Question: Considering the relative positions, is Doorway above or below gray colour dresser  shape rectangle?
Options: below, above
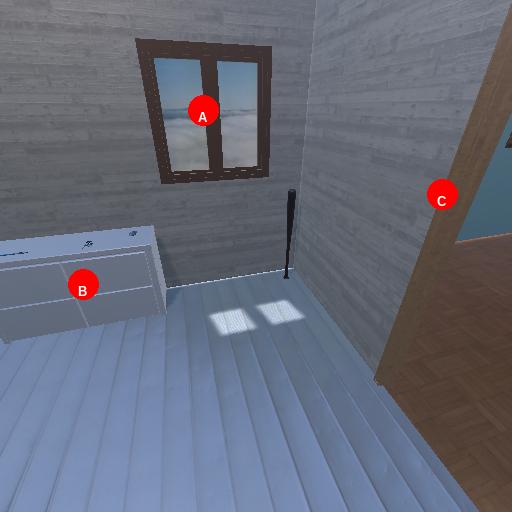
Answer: below